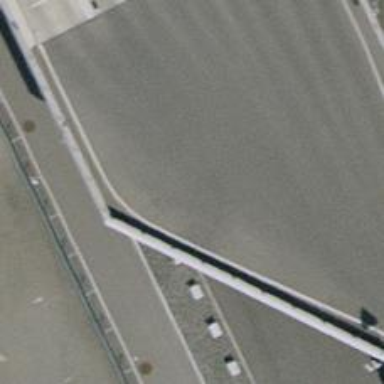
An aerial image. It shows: Lift gate barrier.